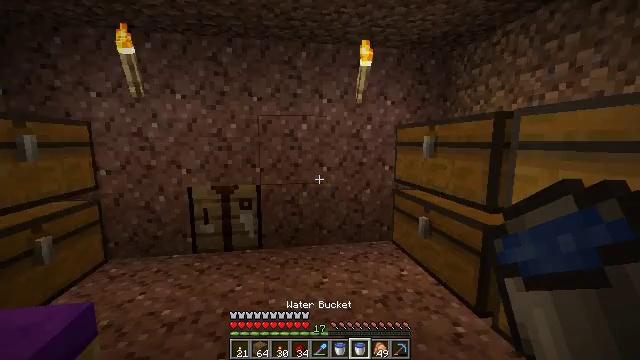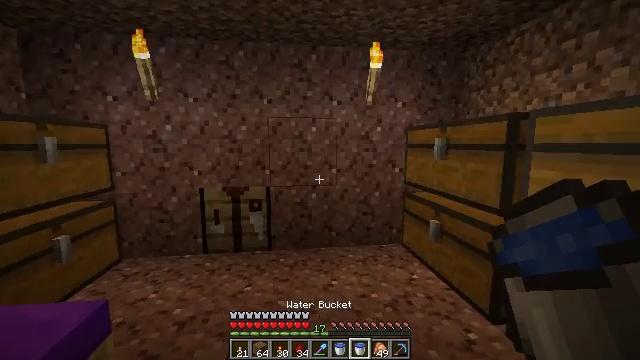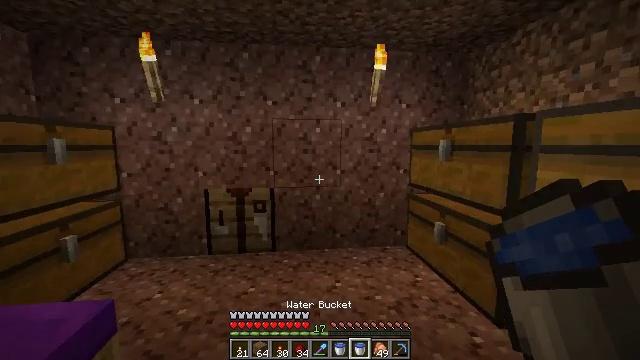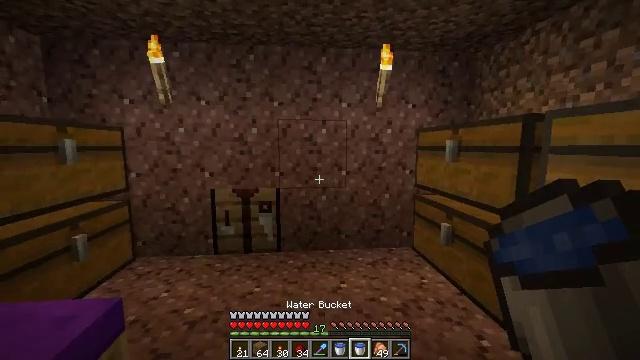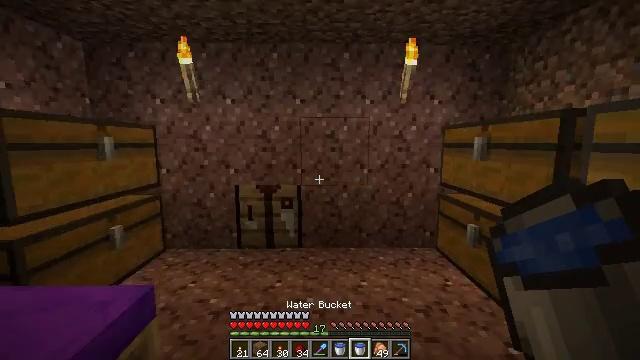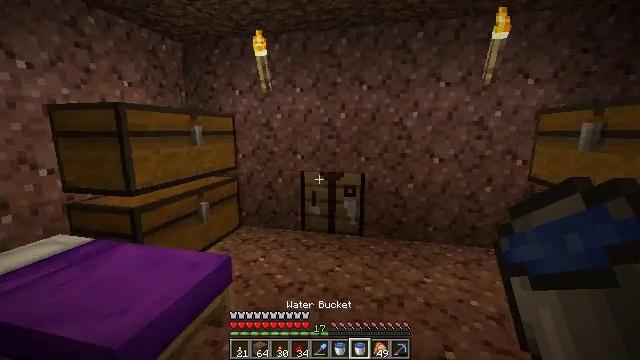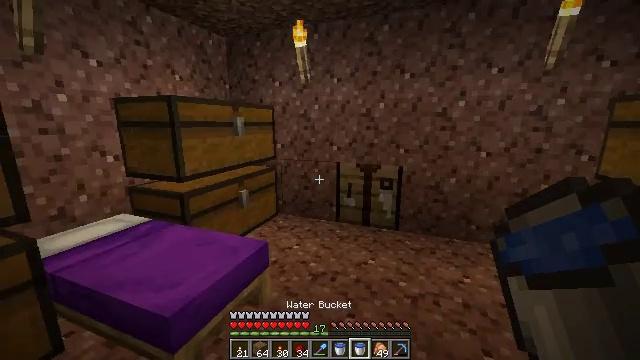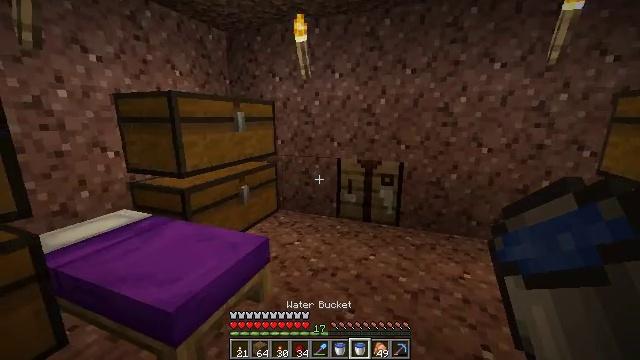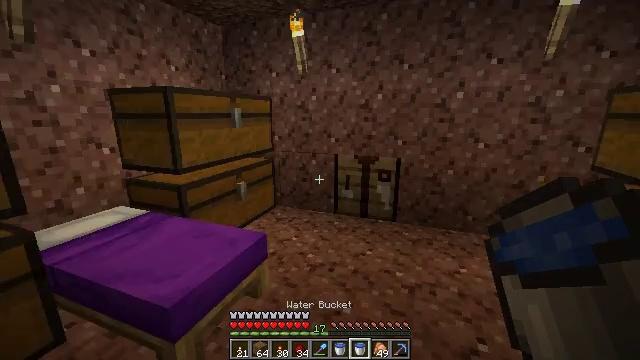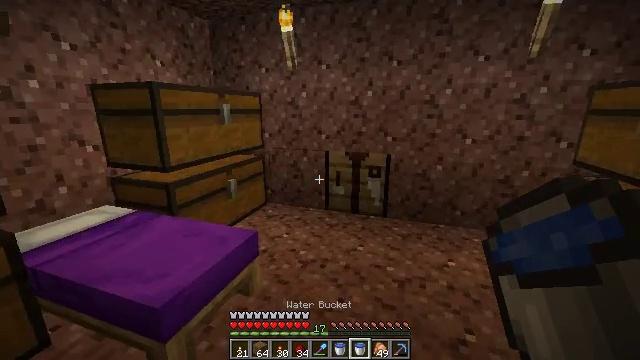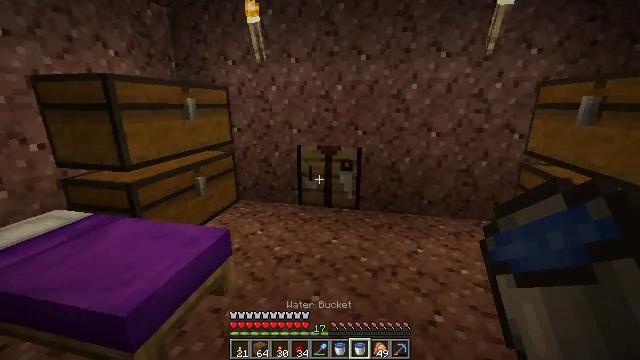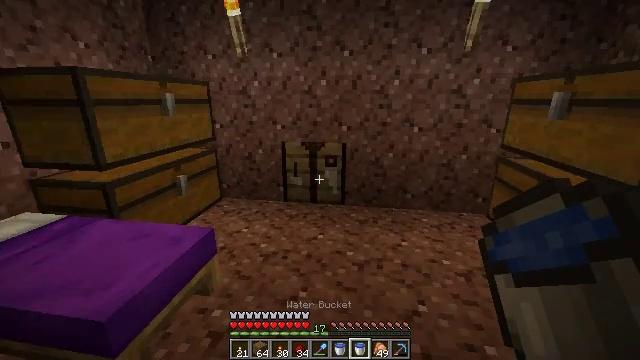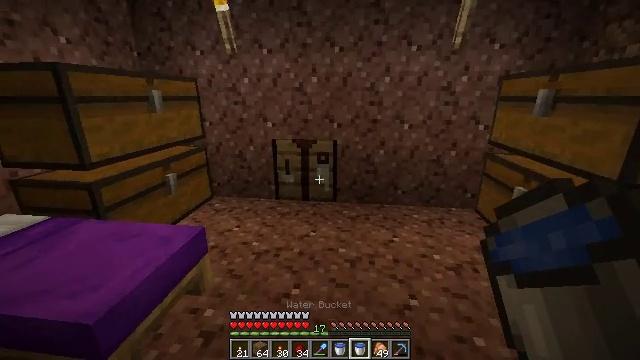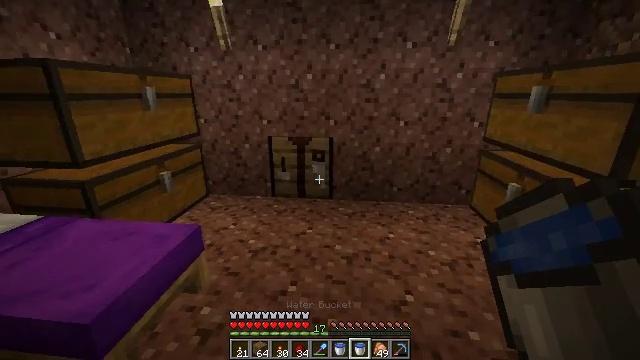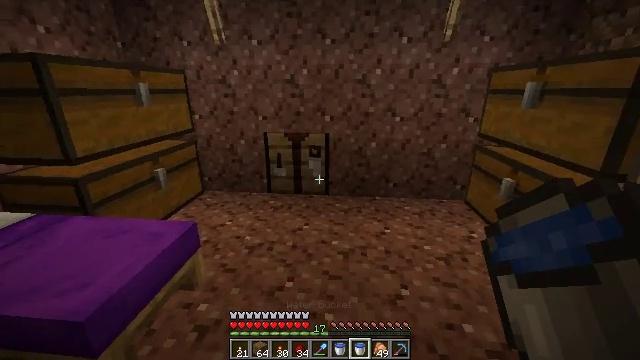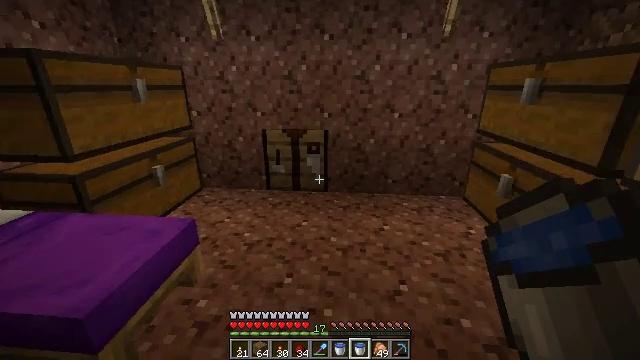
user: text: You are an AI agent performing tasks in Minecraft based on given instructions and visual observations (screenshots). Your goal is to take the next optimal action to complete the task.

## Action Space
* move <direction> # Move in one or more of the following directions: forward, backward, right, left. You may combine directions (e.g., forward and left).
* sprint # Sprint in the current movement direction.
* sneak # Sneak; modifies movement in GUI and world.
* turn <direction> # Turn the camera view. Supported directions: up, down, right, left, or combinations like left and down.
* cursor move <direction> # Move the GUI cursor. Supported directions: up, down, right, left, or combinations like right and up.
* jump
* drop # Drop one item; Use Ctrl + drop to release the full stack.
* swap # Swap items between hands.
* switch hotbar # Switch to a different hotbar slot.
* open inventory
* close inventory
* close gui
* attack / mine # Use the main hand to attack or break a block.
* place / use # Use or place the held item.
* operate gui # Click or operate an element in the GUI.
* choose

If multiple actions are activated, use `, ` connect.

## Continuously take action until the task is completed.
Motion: motion action
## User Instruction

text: Create a spruce pressure plate in the crafting table with spruce planks.
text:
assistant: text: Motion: turn left
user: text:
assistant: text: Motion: no_op
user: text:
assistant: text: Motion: turn left
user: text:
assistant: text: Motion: turn left
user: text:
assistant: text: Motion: turn left and down
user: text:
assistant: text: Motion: turn left and down
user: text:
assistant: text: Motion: no_op
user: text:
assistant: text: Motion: no_op
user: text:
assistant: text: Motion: turn right
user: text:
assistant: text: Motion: turn right and down
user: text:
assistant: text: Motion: turn right
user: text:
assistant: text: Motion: turn right
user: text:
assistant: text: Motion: no_op
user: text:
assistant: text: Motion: no_op
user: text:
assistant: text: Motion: no_op
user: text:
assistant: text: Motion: move forward
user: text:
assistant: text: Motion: move forward, turn down
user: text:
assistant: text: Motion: move forward, turn down
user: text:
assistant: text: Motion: move forward
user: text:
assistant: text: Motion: move forward
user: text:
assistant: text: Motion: turn left
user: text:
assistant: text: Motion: turn left
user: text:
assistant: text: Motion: turn left
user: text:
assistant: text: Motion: no_op
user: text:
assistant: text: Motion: no_op
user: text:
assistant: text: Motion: use / place
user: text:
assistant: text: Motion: use / place
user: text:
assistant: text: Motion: use / place
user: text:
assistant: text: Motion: use / place
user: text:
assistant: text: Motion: no_op